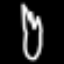
Label: fork